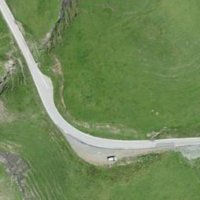
EUNIS habitat code: 26
Species observed at this site:
Anthus spinoletta